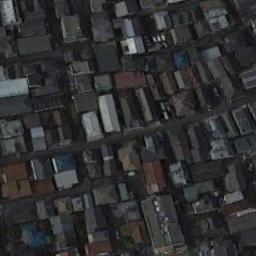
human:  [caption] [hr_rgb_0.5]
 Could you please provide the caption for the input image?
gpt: The color of the house is mostly white .

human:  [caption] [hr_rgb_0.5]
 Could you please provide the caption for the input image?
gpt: A dense residential area has lots of neatly arranged houses with different colors of roofs .

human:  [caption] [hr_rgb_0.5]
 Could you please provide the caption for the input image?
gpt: The dense residential is next to the road .

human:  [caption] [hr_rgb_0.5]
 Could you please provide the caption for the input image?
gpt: Many roads and neatly arranged houses in densely populated areas .

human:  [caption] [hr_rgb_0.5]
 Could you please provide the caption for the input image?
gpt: There are buildings of different colors on a dense residential area .